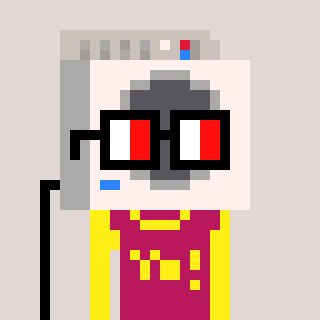
a pixel art character with square glasses with black frames and red eyes, a washing machine-shaped head and a darkpink-colored body on a warm background